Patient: sex F, age 64
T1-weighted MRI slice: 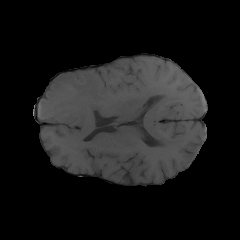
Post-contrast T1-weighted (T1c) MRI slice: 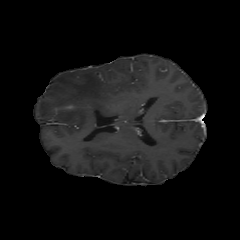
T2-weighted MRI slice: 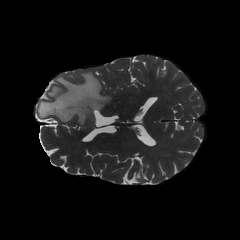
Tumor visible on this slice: yes
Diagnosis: Glioblastoma, IDH-wildtype
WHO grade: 4